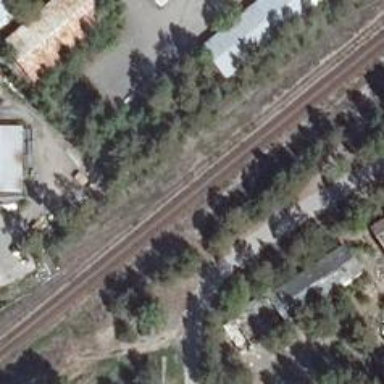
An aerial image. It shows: Continuous rail track.